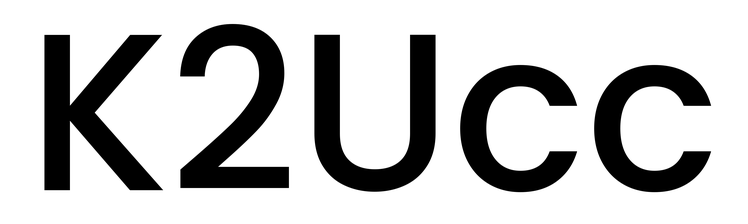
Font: Poppins-Medium